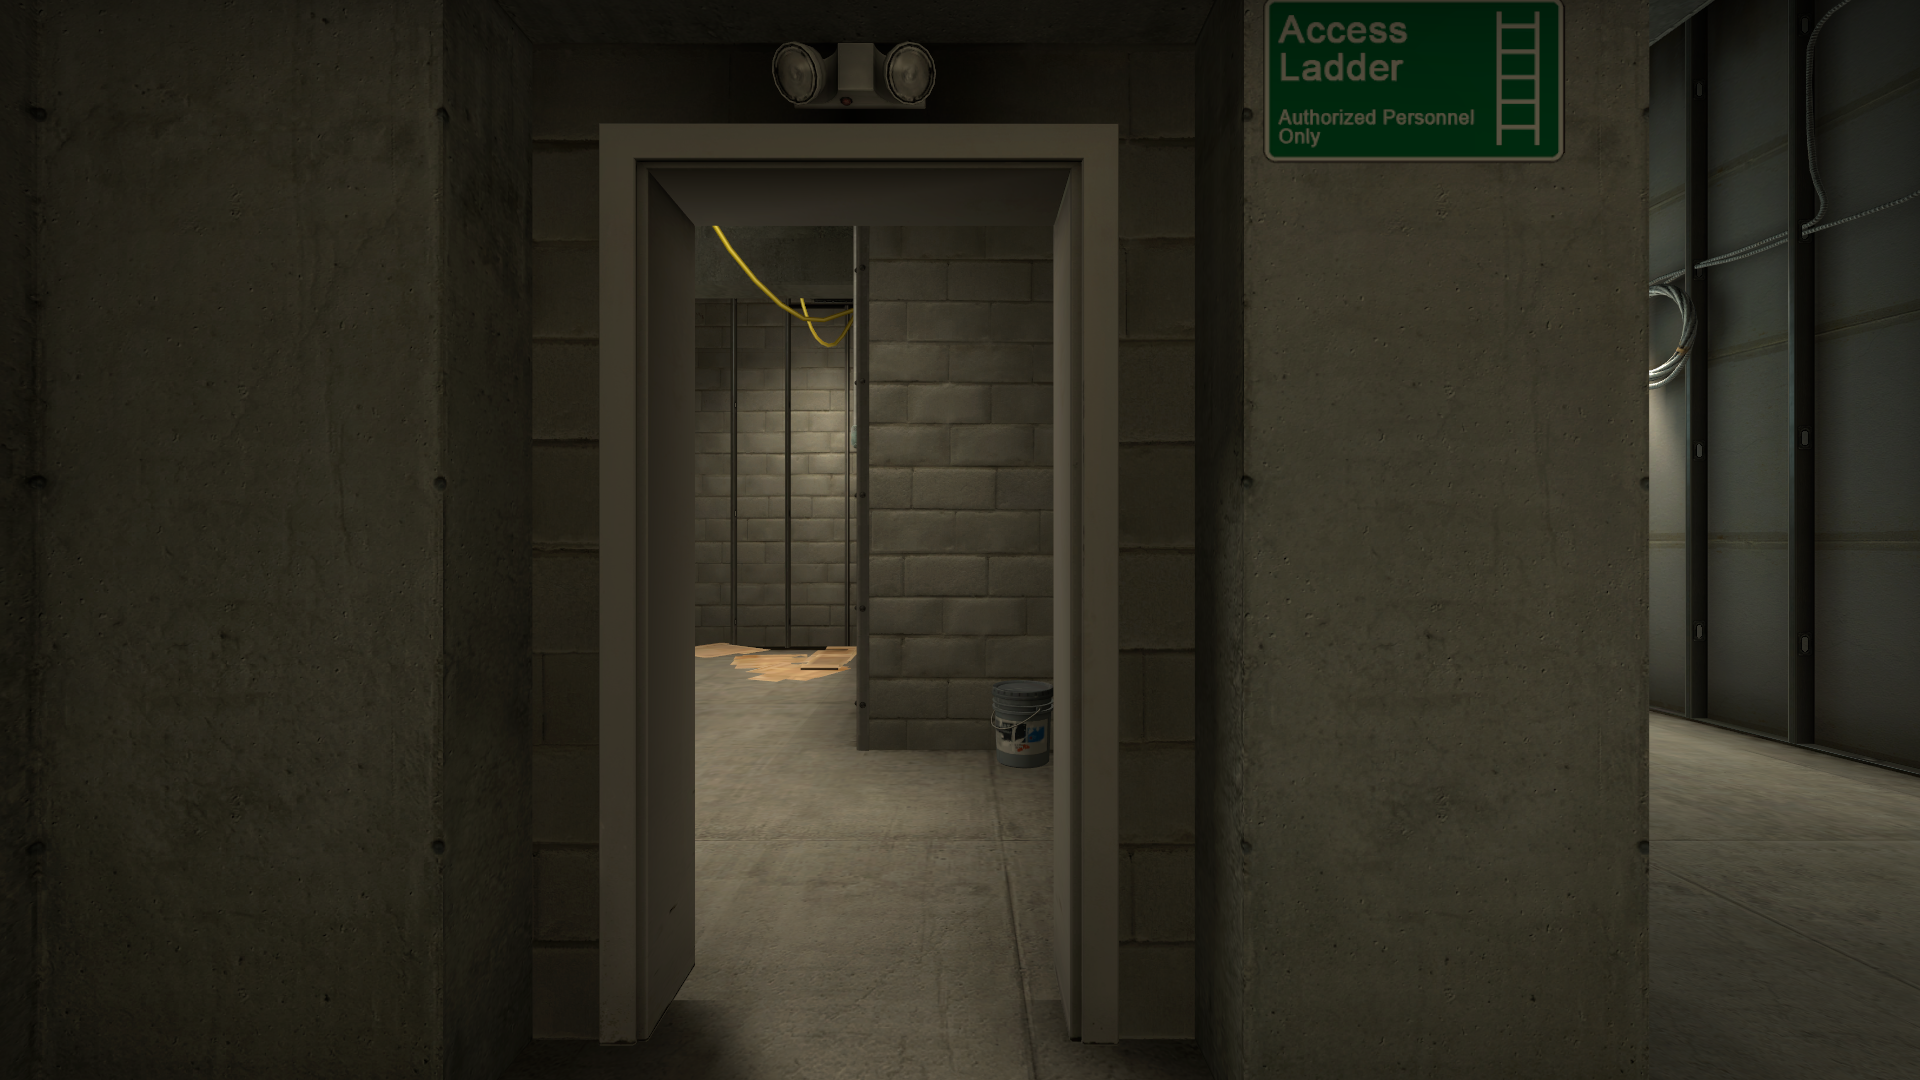
Map: de_vertigo